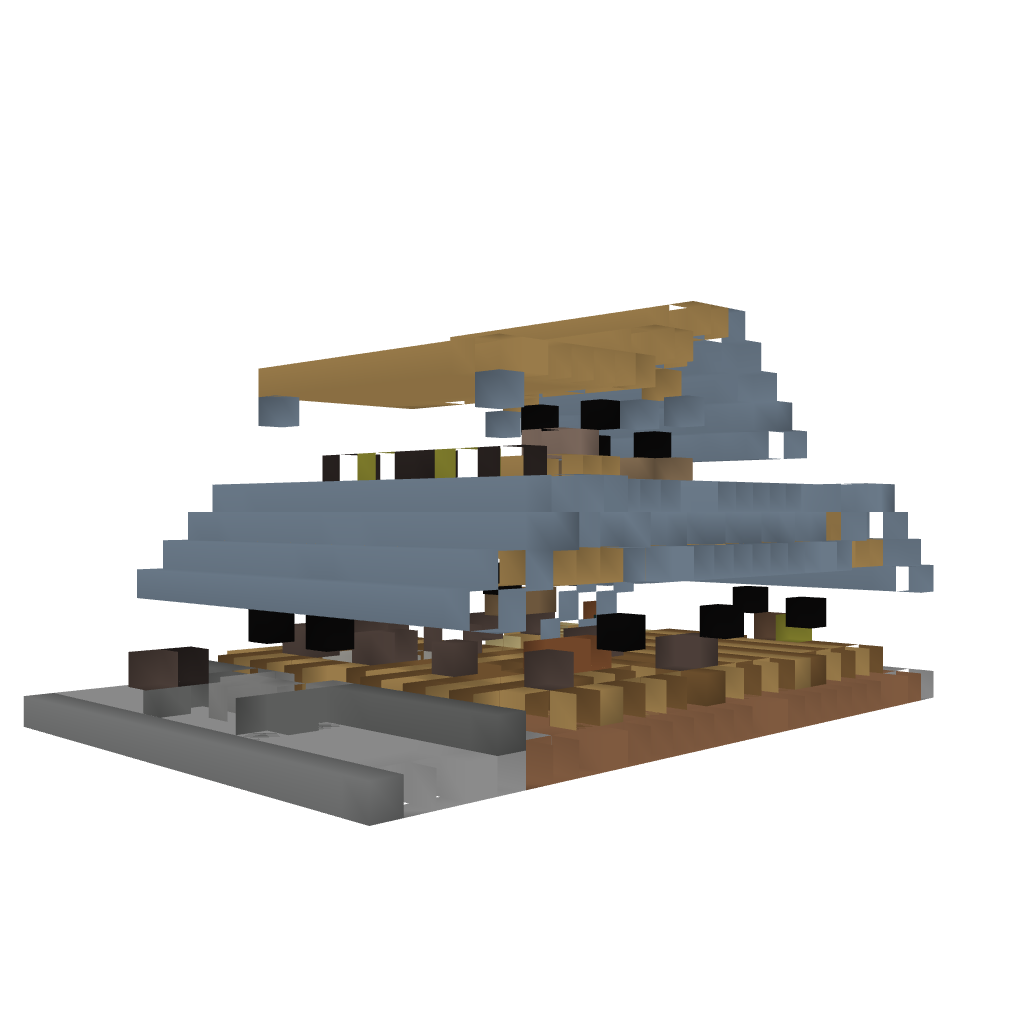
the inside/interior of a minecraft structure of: Guadalia's House